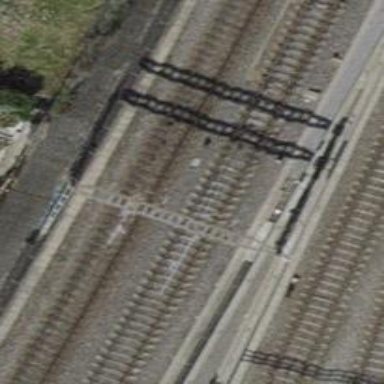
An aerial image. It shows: Single railway track with electrification through contact line.